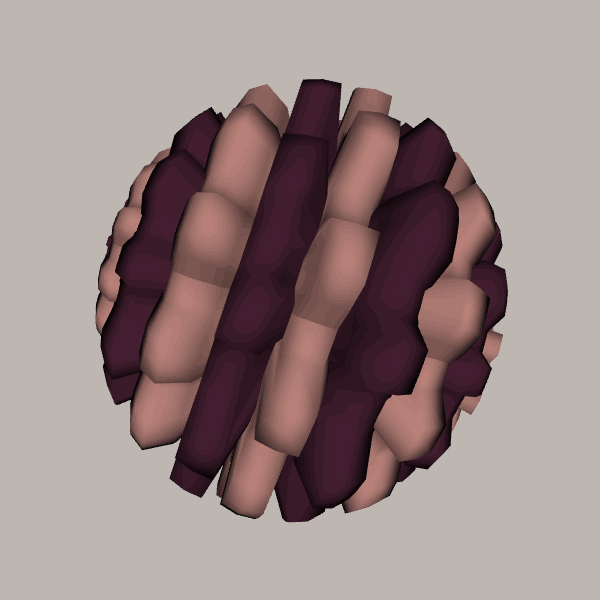
Background: light